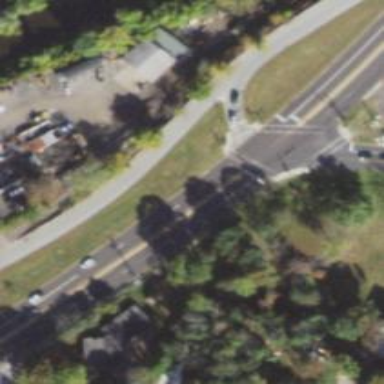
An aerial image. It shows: Marked crossing on footway.